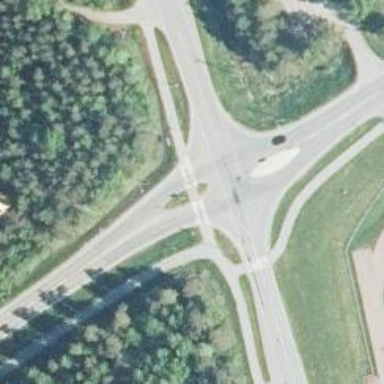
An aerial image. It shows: Marked crossing on the road.